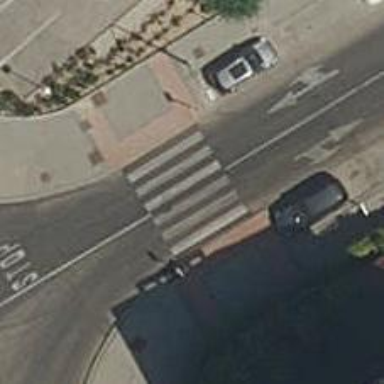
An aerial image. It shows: Zebra crossing on the road.